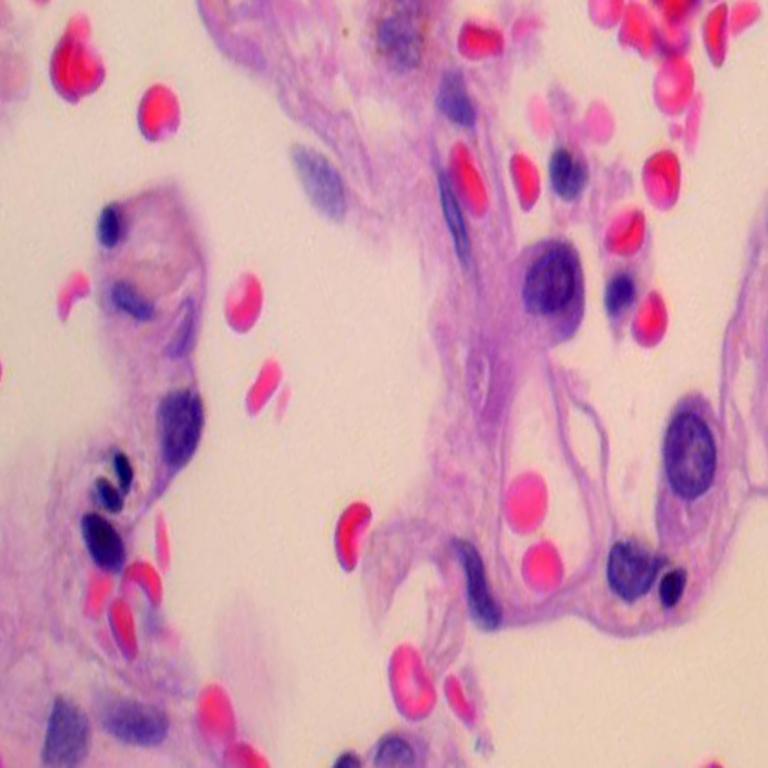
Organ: lung
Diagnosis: benign